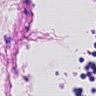
Metastatic tissue present: no